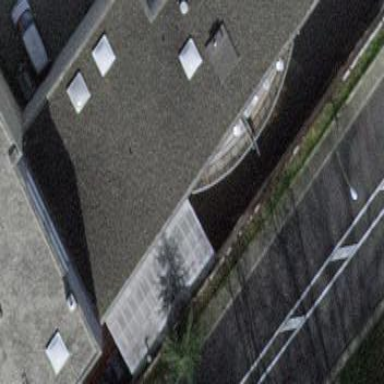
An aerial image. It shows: View of roof of building.